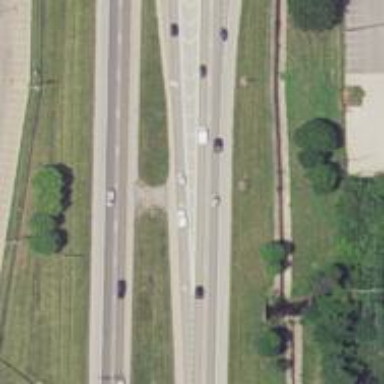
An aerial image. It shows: Trunk link highway.